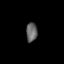
Tissue: lung
Cell type: Epithelial cells
Senescence score: 0.1423
Nuclear area (px): 212
Mean DAPI intensity: 99.108